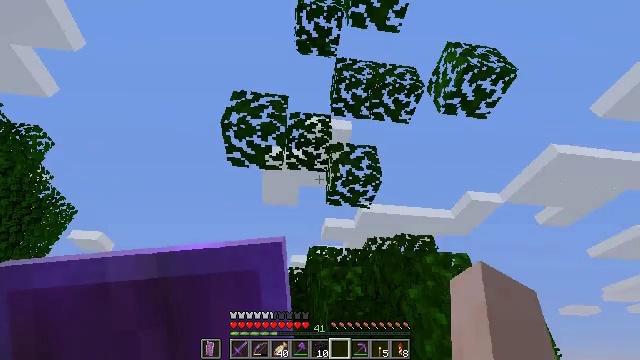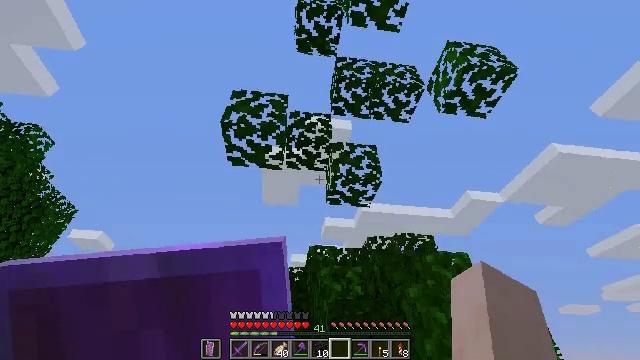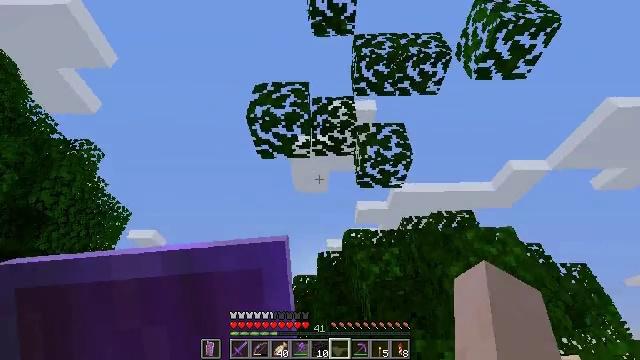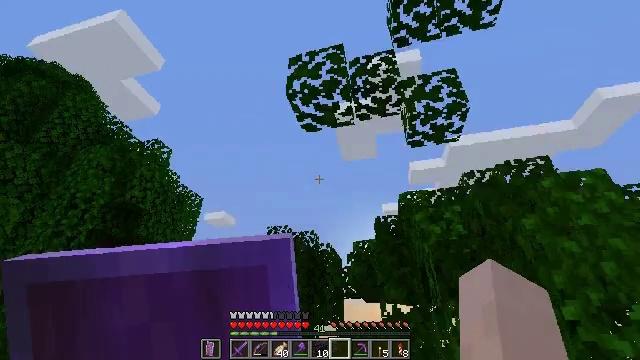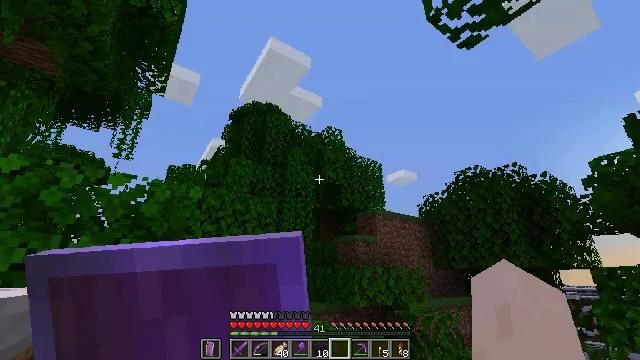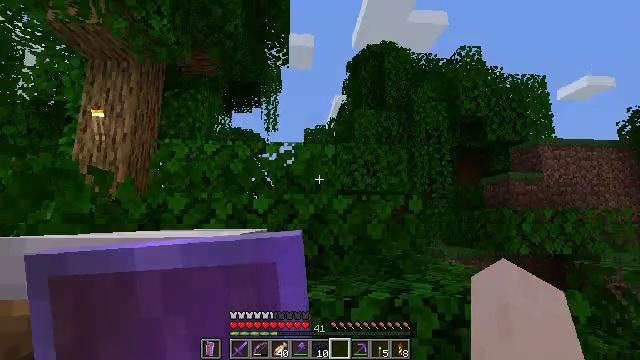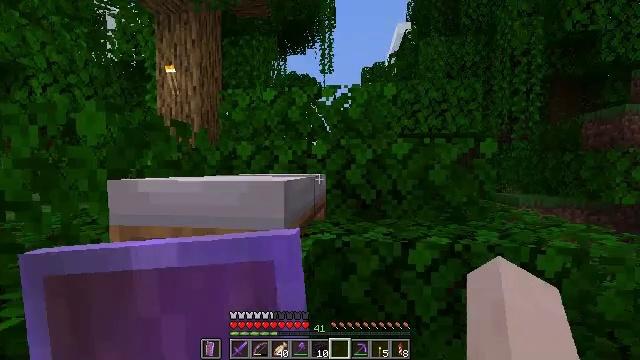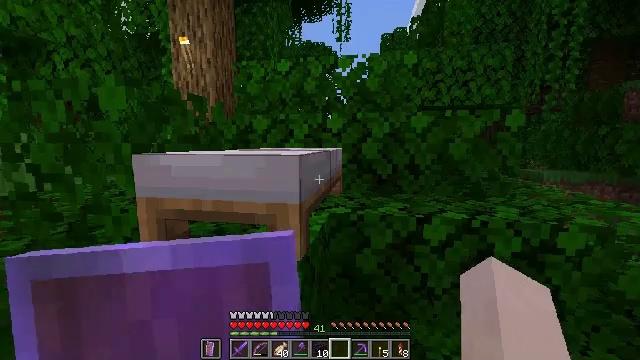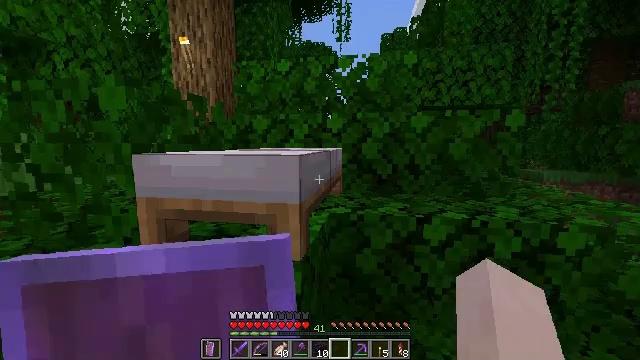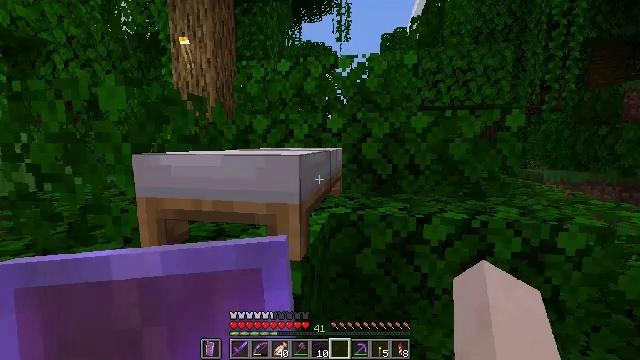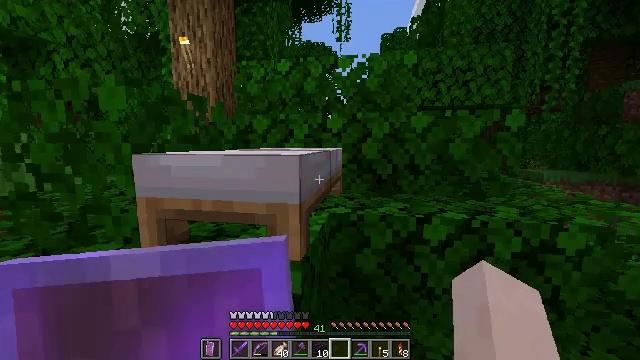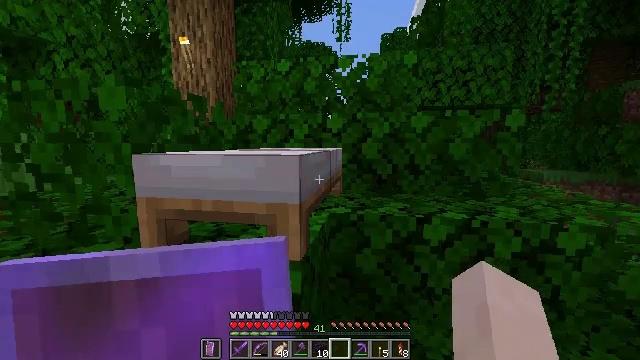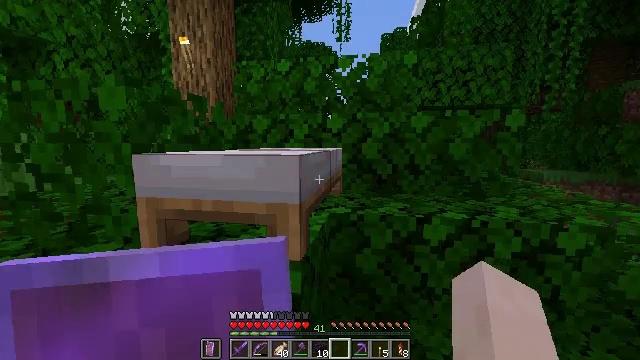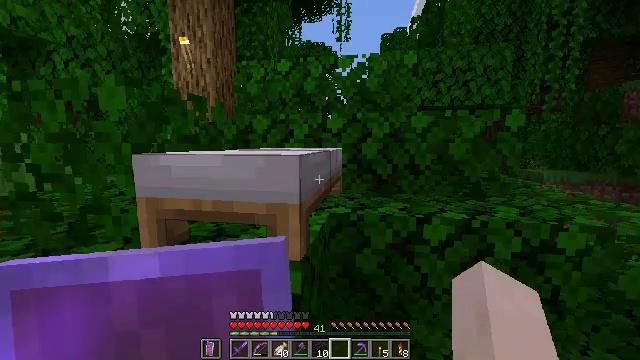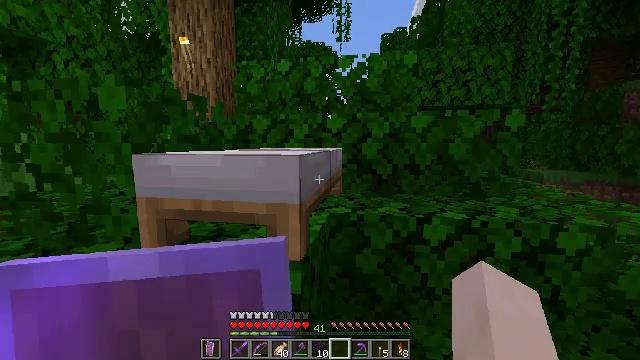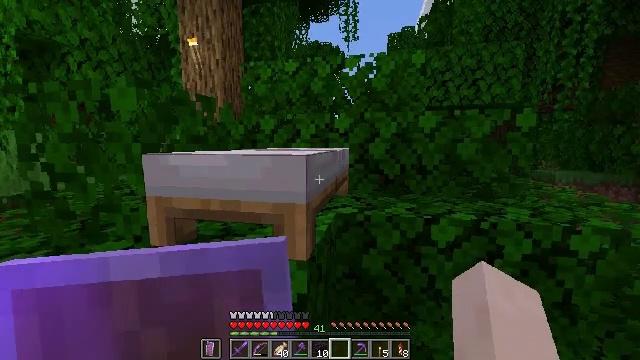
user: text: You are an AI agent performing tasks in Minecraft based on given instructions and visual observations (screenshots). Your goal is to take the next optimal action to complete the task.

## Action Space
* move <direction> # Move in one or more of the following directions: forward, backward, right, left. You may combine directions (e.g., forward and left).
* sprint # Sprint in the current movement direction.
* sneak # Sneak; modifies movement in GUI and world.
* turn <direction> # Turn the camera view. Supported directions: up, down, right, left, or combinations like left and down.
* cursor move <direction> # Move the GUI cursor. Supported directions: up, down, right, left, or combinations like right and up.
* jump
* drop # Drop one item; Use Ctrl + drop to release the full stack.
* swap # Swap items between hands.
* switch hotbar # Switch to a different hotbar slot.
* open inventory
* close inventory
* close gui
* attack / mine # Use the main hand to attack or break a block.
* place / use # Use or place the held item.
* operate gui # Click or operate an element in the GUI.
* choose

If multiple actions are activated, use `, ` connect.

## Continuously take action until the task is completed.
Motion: motion action
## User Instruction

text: Mine the jungle log in the rainforest biome.
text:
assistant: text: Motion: no_op
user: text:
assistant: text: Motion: turn left and down
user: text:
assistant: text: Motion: turn left and down
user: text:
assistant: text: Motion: turn left and down
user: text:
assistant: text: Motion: turn left and down
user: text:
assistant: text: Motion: turn left and down
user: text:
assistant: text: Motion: turn left and down
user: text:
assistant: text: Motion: no_op
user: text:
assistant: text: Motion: no_op
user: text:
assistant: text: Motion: no_op
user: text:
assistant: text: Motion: no_op
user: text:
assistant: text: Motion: no_op
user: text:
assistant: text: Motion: no_op
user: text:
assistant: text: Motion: no_op
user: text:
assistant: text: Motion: turn left
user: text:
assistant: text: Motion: turn left
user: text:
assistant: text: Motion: turn left
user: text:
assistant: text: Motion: no_op
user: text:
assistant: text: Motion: no_op
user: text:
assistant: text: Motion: no_op
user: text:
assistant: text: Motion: no_op
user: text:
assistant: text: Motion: no_op
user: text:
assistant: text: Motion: no_op
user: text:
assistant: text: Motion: use / place
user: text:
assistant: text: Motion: use / place
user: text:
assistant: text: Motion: use / place
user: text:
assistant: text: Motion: use / place
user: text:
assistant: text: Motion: use / place
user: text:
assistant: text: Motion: use / place
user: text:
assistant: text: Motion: use / place